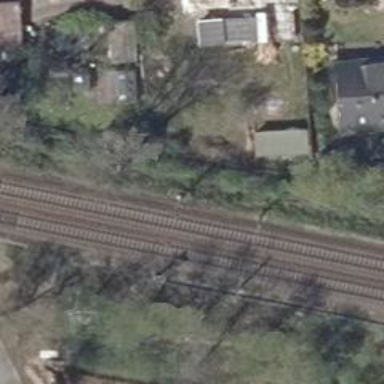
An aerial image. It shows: Railway signal.